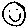
Label: smiley face